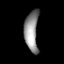
Tissue: prostate
Cell type: T cells
Senescence score: 0.3441
Nuclear area (px): 552
Mean DAPI intensity: 142.826